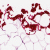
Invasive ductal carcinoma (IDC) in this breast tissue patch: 0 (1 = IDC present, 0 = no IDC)